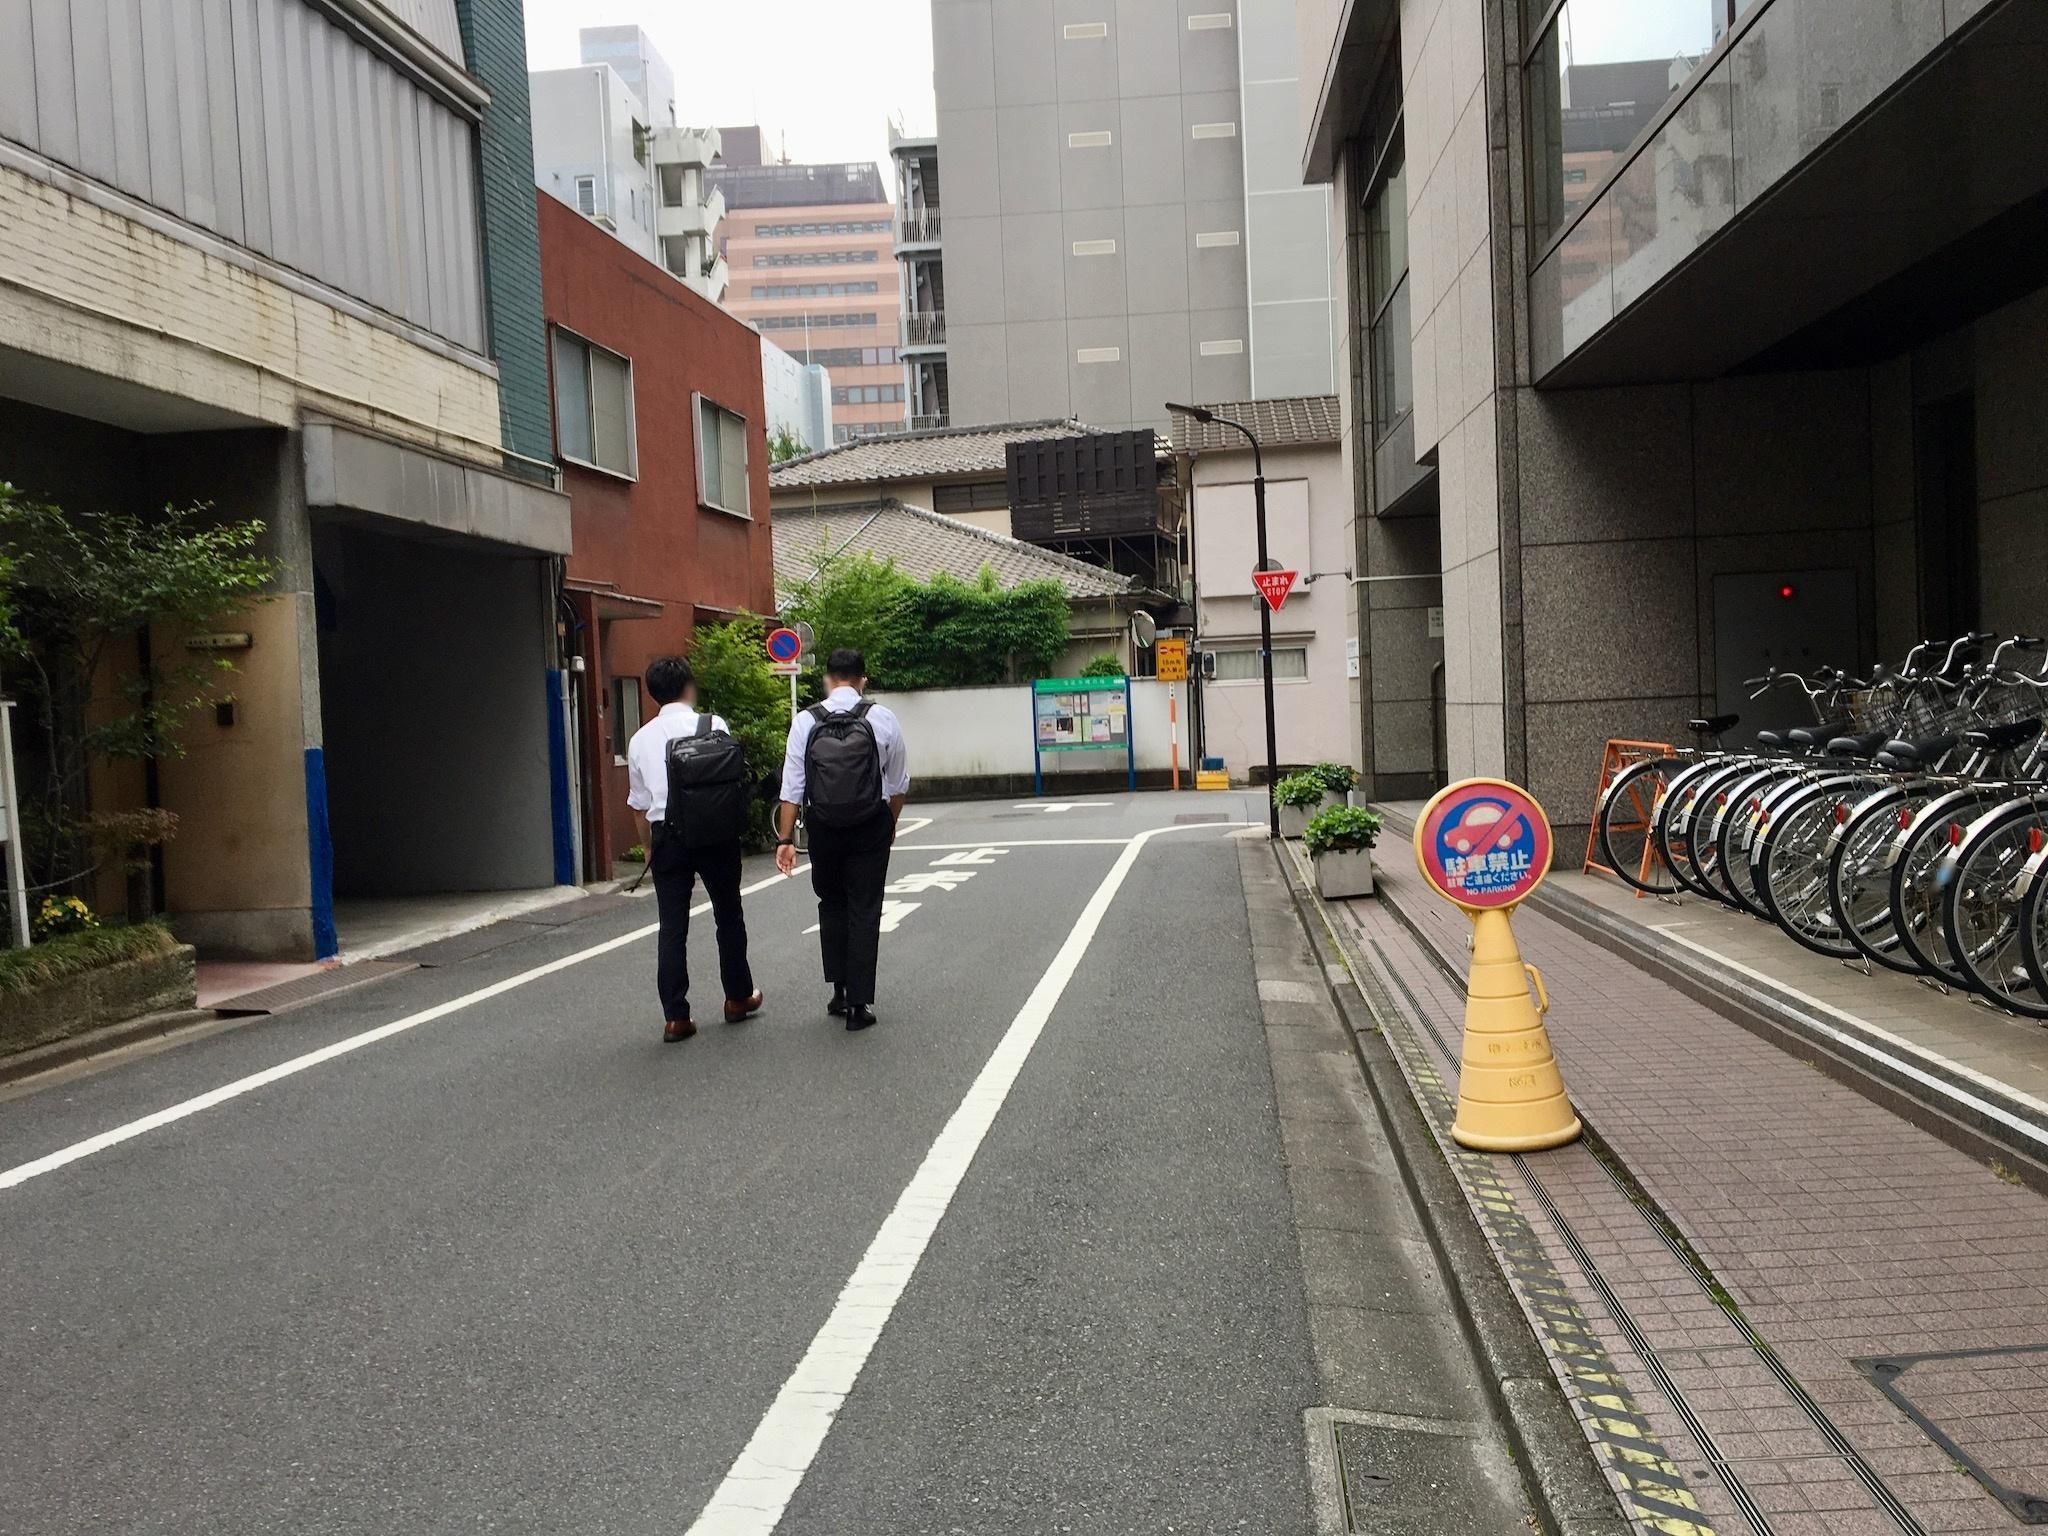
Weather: cloudy
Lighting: day
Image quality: good
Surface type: walking surface
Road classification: unclassified
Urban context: urban centre
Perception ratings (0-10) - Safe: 5.91, Lively: 8.13, Beautiful: 1.92, Boring: 1.36, Depressing: 1.27, Wealthy: 7.04